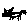
Label: cat